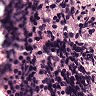
Metastatic tissue present: no